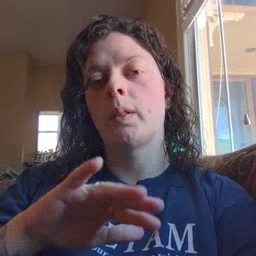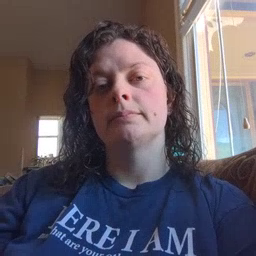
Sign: pool